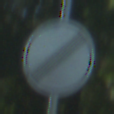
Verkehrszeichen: EndeSaemtlicherBegrenzungen
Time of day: MorningAfternoon
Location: Outdoor (Nature)
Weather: Clear
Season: NotSpecified
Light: Natural